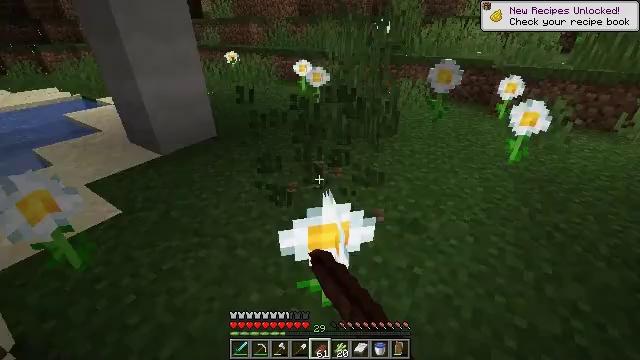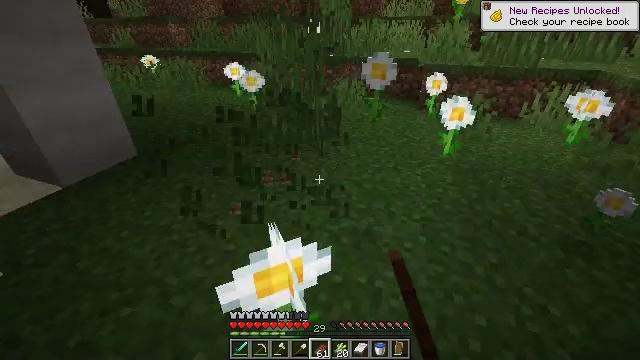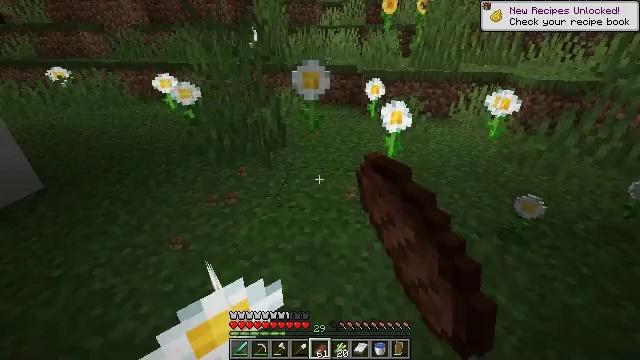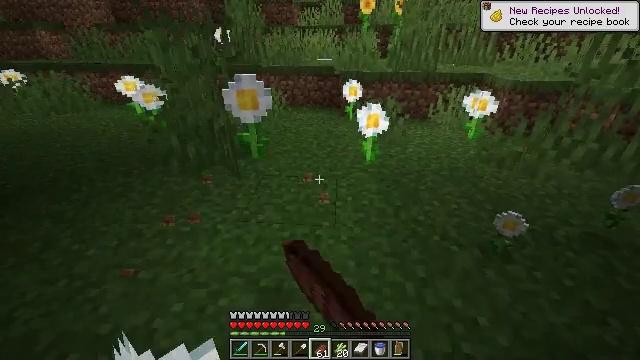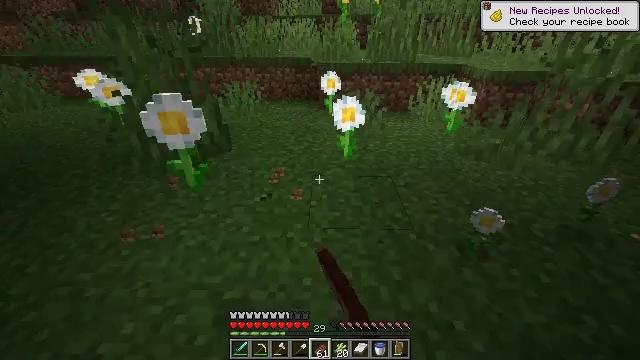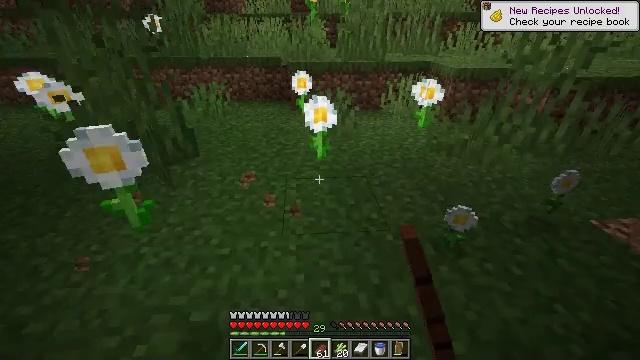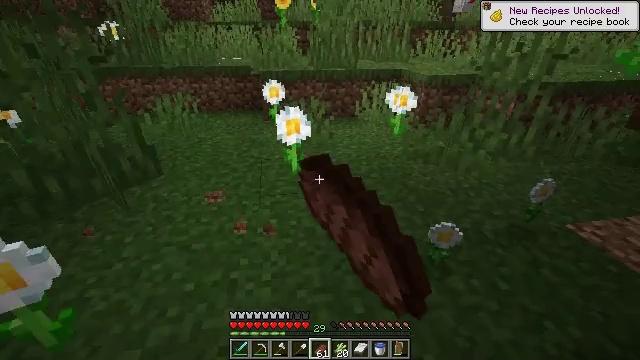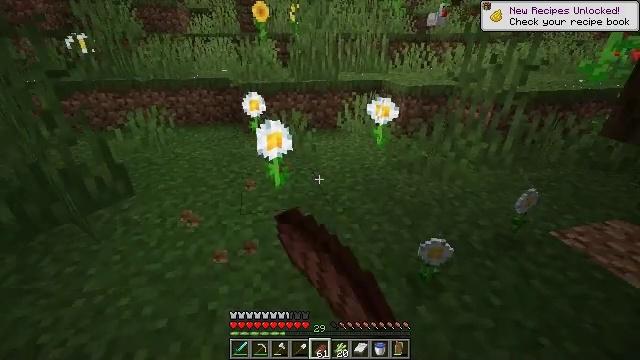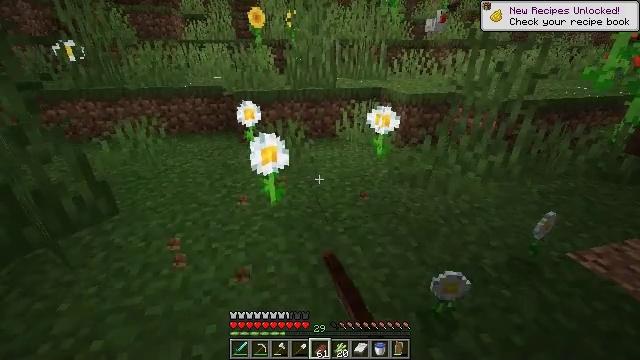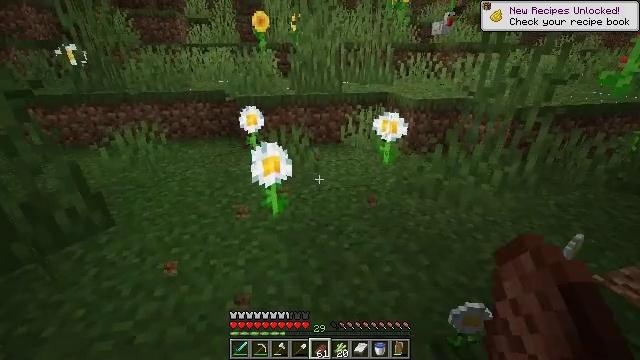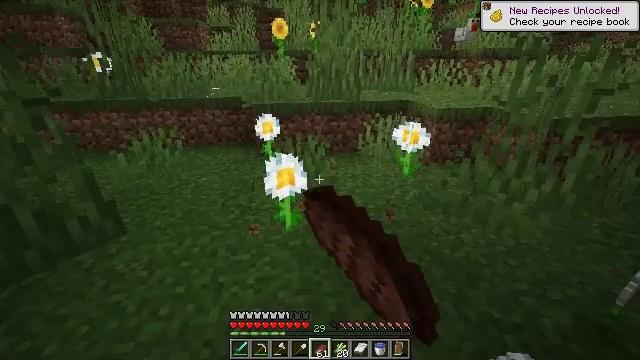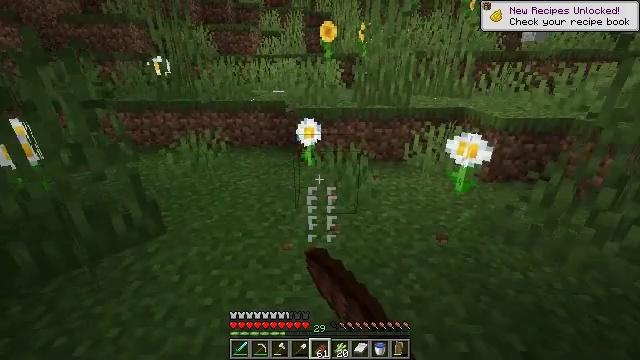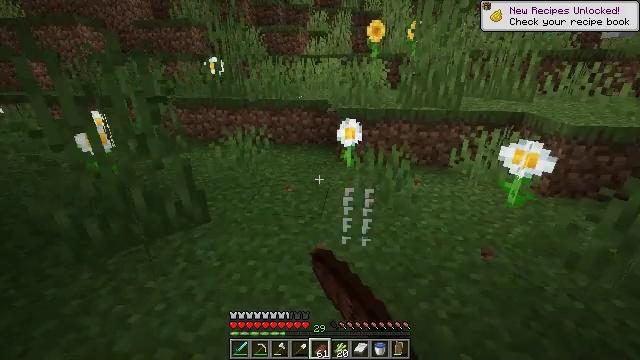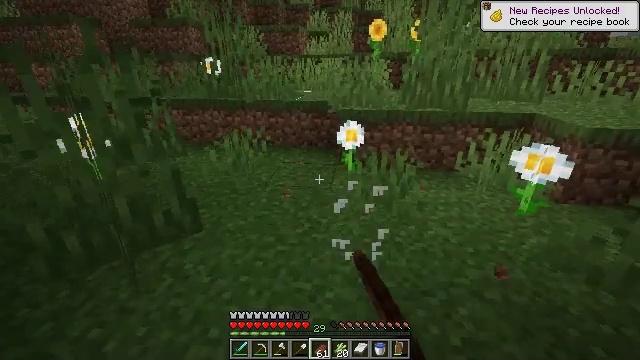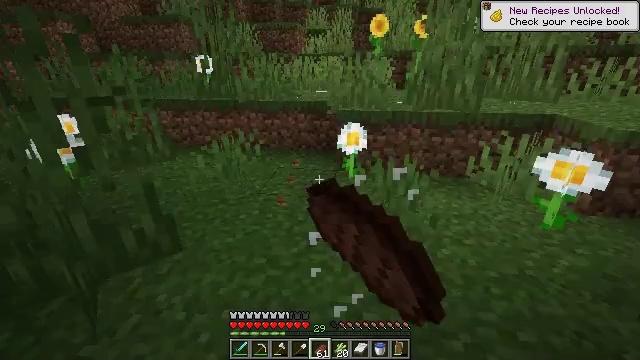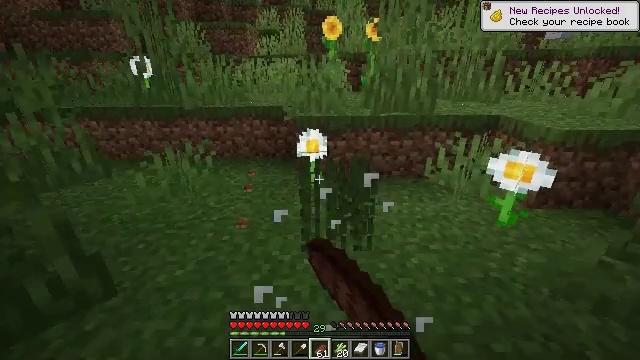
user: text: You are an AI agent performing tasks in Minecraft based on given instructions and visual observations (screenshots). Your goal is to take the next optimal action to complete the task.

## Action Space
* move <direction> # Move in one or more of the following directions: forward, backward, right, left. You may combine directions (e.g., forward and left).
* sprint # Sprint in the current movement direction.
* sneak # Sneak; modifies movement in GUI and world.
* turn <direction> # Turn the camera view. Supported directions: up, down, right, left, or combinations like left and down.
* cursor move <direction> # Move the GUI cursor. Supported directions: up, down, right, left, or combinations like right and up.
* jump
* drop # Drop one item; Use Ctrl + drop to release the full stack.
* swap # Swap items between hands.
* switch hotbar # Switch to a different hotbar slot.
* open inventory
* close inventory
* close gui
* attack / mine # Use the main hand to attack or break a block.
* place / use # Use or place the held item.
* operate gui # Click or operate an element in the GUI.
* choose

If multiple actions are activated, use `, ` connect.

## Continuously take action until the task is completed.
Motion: motion action
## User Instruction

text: Break the oxeye daisy to gather it.
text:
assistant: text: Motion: move forward and move right, turn right, attack / mine
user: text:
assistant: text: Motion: move forward and move right, turn right and up, attack / mine
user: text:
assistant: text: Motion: move forward and move right, turn right, attack / mine
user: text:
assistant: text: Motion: move forward and move right, turn right and down, attack / mine
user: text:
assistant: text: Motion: move forward, turn right, attack / mine
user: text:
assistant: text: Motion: move forward, turn right and up, attack / mine
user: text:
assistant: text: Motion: turn right and up, attack / mine
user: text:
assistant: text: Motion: move forward, turn up, attack / mine
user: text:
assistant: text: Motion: move forward, attack / mine
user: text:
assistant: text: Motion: move forward, turn left and up, attack / mine
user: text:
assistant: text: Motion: move forward, turn left, attack / mine
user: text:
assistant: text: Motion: move forward, turn left, attack / mine
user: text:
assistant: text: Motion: move forward, attack / mine
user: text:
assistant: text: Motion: move forward, attack / mine
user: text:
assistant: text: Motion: move forward, turn right, attack / mine
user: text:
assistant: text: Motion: attack / mine